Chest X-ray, AP view. Patient: 54 years old, sex M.
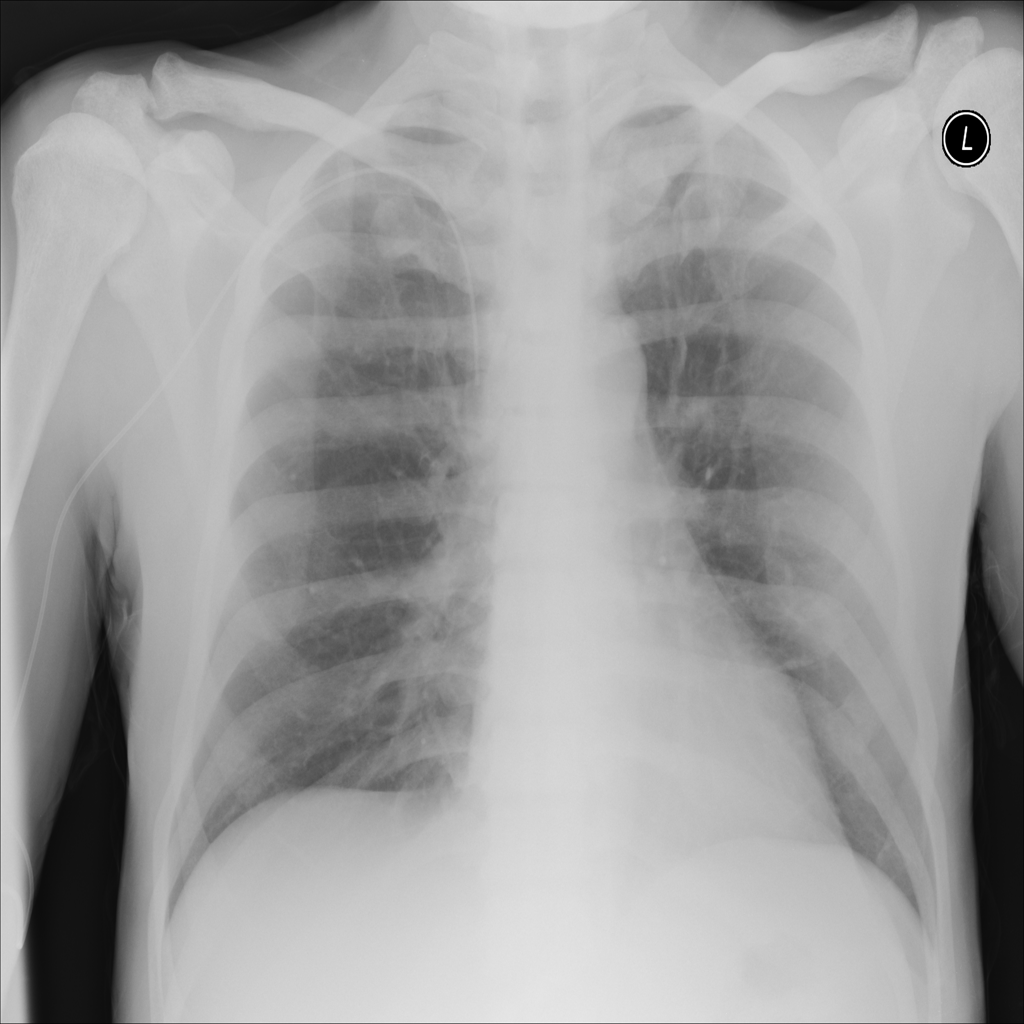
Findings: Consolidation